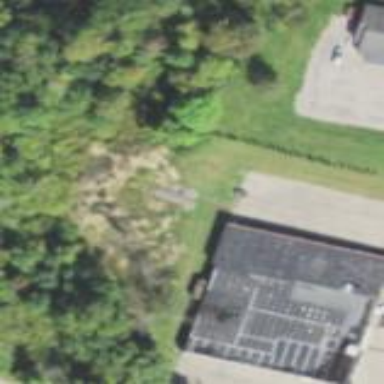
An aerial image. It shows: Building housing bowling alley.